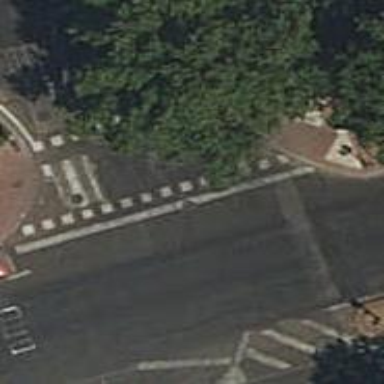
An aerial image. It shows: Zebra crossing with traffic signals. The crossing is marked by traffic lights.